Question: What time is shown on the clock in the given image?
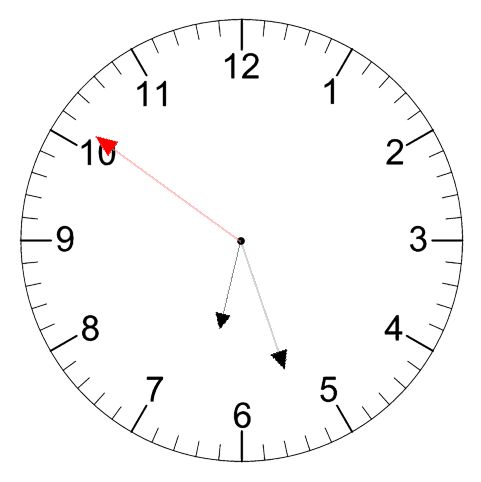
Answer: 06:26:51